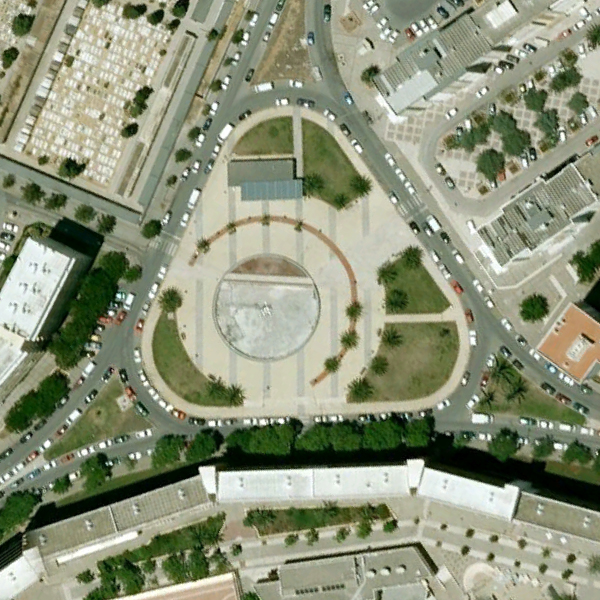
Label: Square